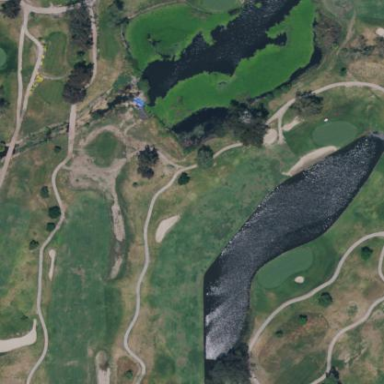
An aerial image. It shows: Scenic golf fairway.